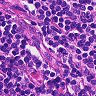
Metastatic tissue present: no